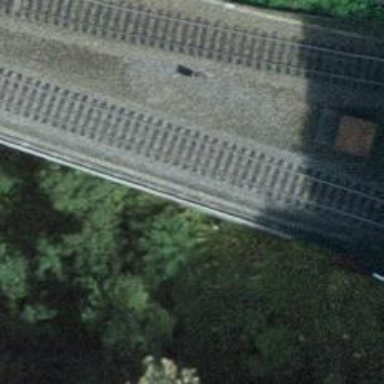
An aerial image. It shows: Railway track with contact line for electrification.